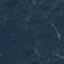
Land use / land cover: Forest